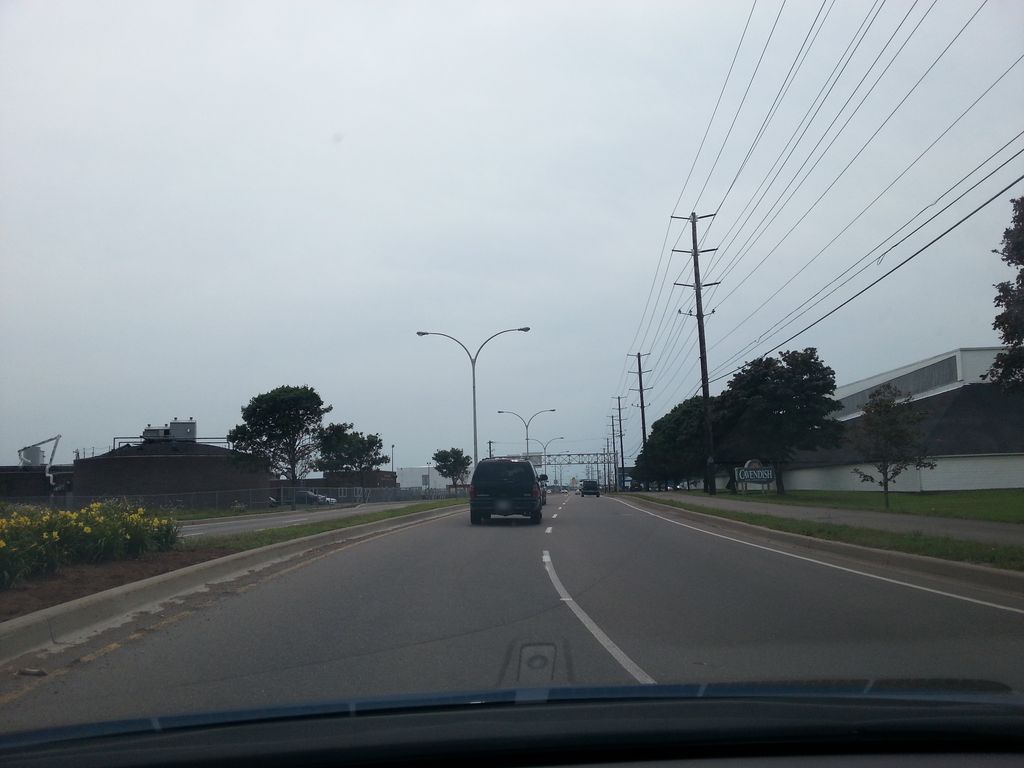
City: charlottetown